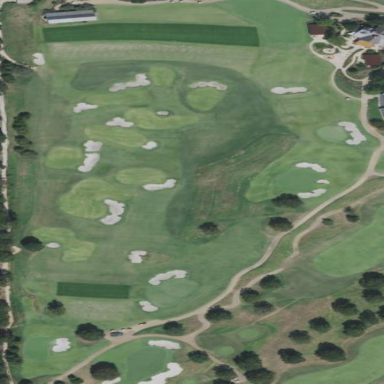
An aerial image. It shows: Driving range for golf on grass.